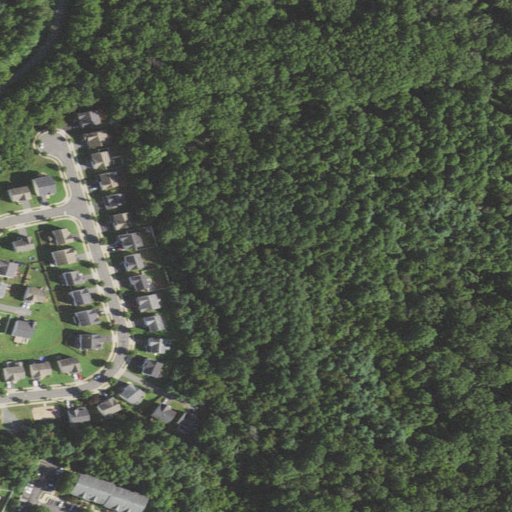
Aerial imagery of mountain in Virginia named Fall Hill containing deciduous forest, mixed forest, low intensity development, medium intensity development, open development, evergreen forest, grassland, pasture, and high intensity development